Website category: university
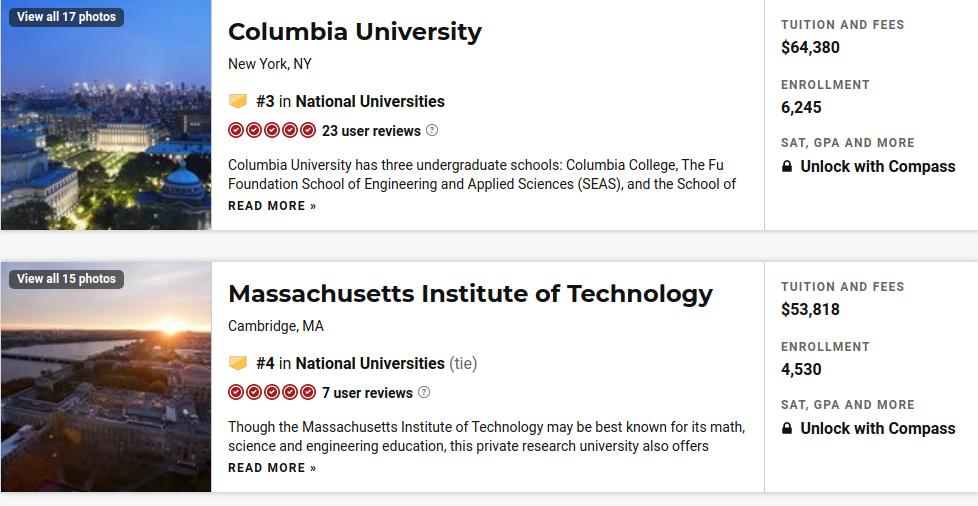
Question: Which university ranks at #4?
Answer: Massachusetts Institute of Technology

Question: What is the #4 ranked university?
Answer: Massachusetts Institute of Technology

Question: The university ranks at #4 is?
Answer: Massachusetts Institute of Technology

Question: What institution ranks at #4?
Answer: Massachusetts Institute of Technology